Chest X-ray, PA view. Patient: 35 years old, sex F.
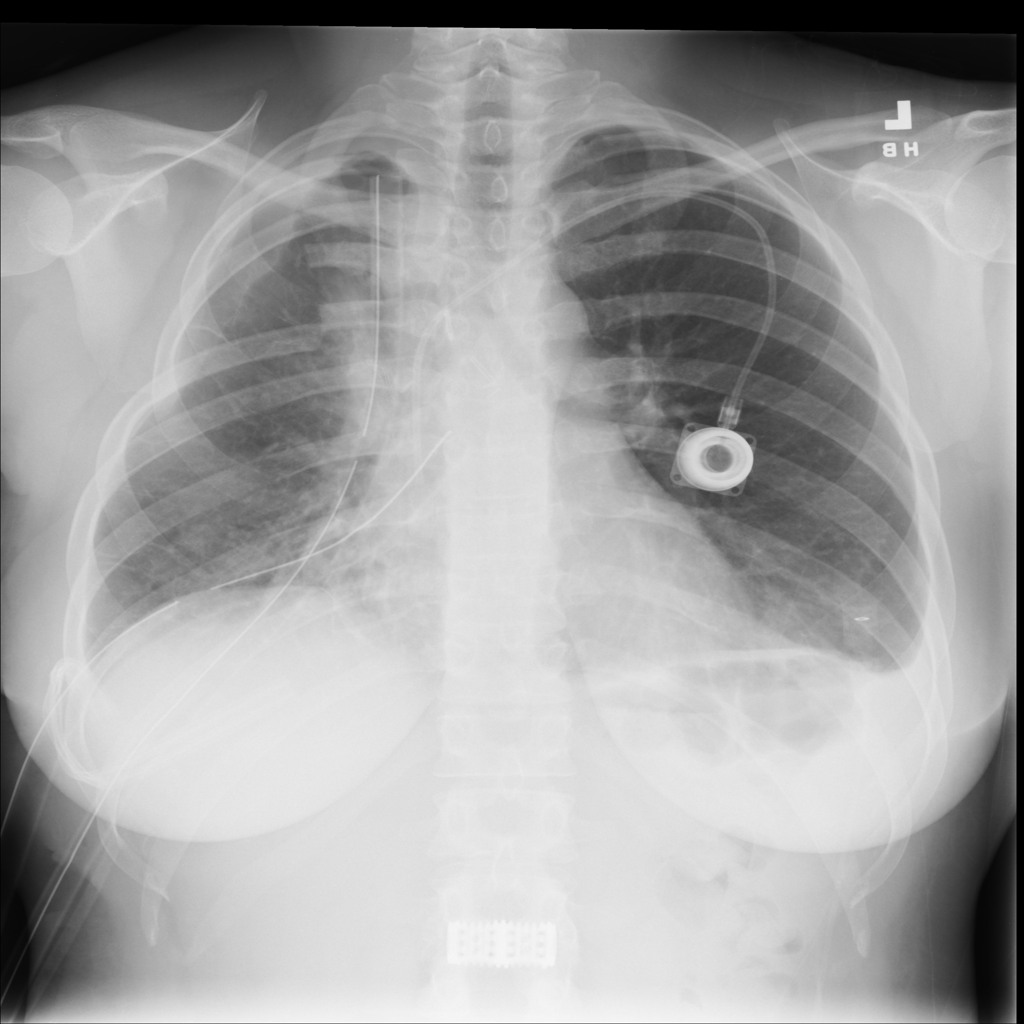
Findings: Effusion, Pleural_Thickening